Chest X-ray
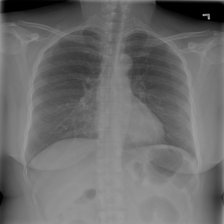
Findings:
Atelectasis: negative
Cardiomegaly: negative
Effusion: negative
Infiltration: negative
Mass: negative
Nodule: negative
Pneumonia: negative
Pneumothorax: negative
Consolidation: negative
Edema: negative
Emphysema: negative
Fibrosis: negative
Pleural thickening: negative
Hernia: negative